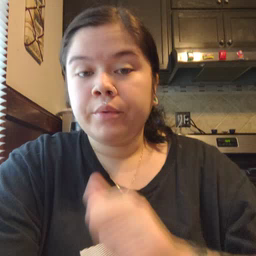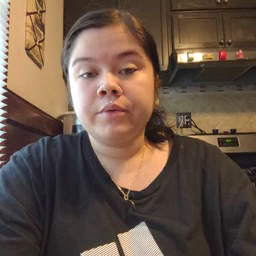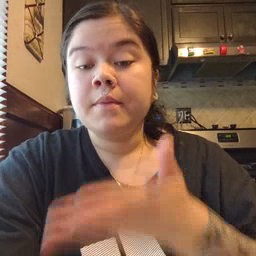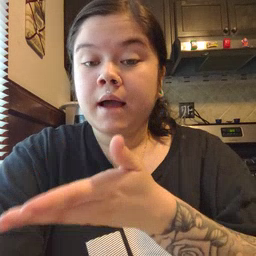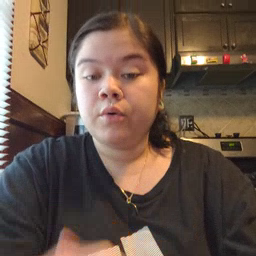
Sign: there